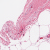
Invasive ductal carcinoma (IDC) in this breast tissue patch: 0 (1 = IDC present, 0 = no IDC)